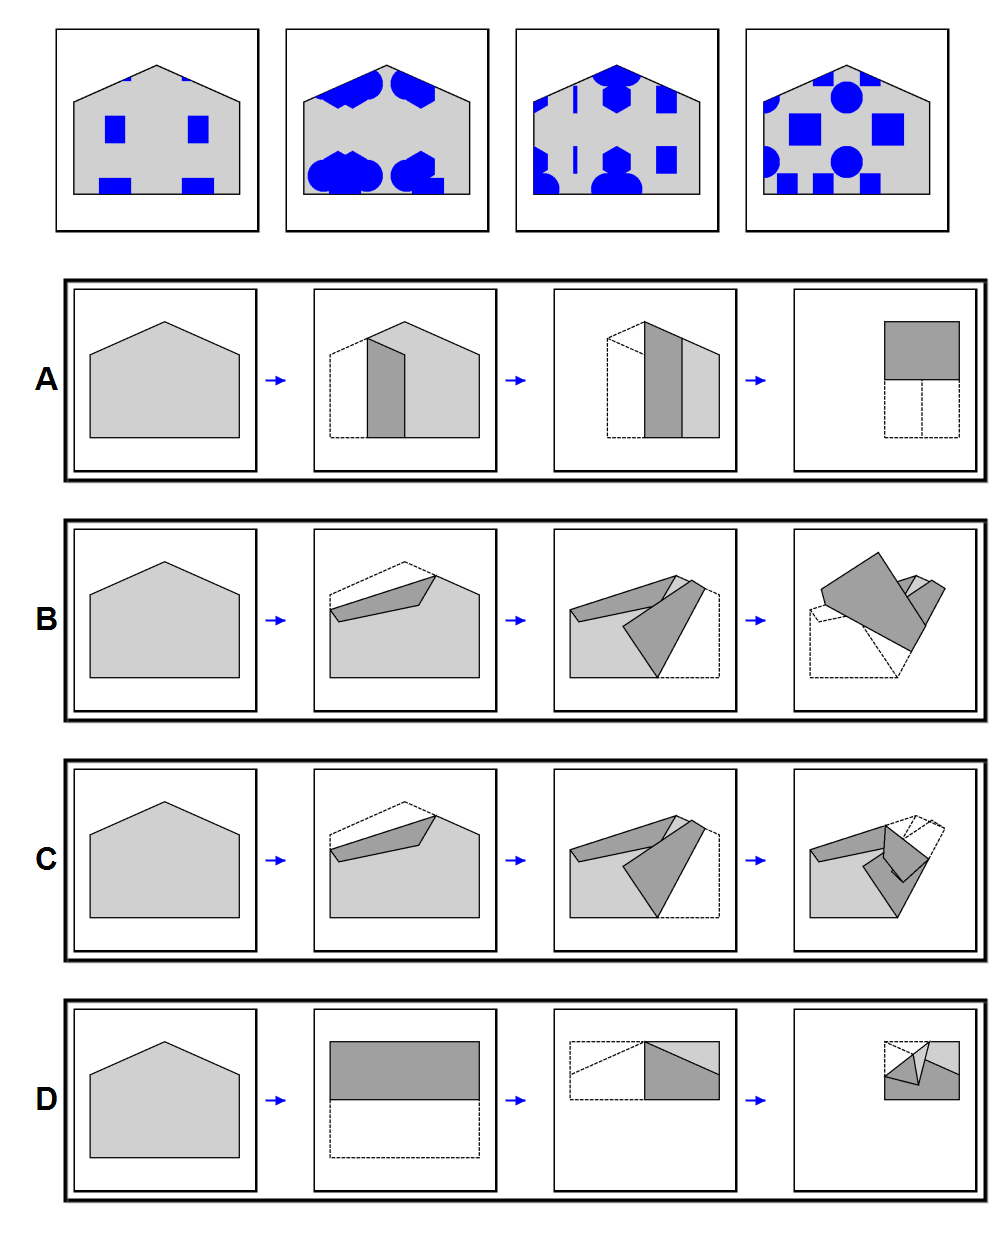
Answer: A